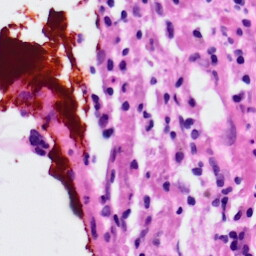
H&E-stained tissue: Lung